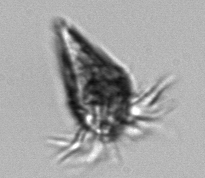
Label: Strombidium_wulffi